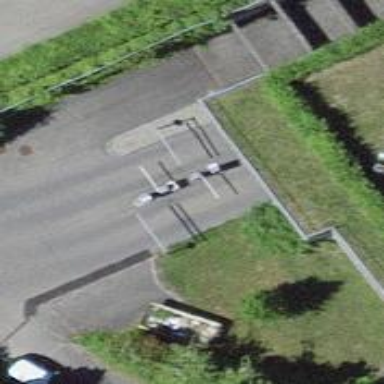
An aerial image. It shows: Lift gate barrier.